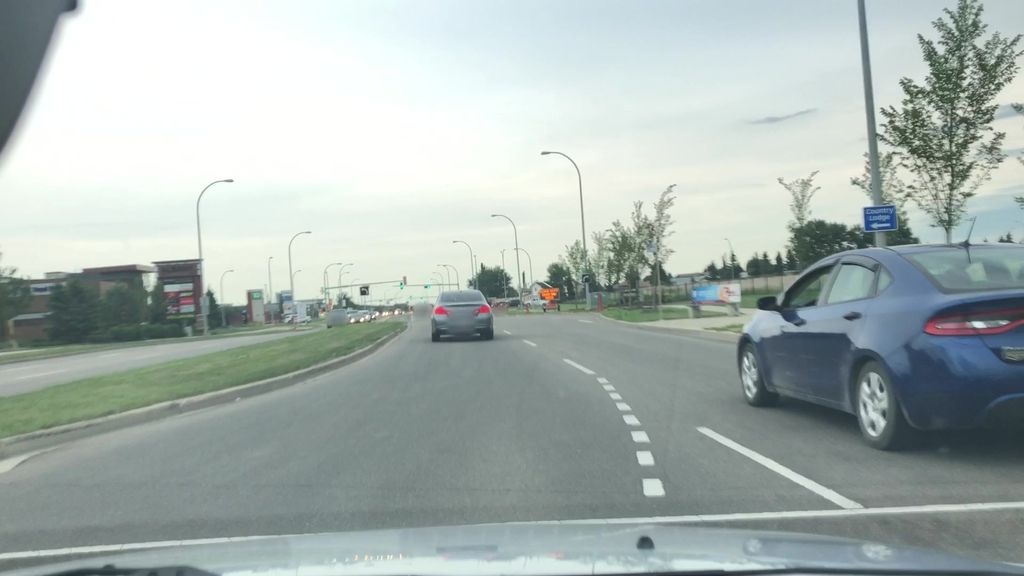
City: edmonton